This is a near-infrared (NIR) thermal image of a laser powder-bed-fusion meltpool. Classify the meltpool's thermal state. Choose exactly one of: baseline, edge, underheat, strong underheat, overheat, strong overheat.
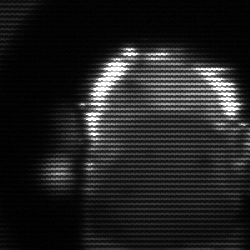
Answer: baseline